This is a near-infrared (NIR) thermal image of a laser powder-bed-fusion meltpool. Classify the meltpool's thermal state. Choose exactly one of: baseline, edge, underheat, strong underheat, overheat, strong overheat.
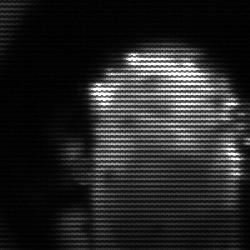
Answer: baseline